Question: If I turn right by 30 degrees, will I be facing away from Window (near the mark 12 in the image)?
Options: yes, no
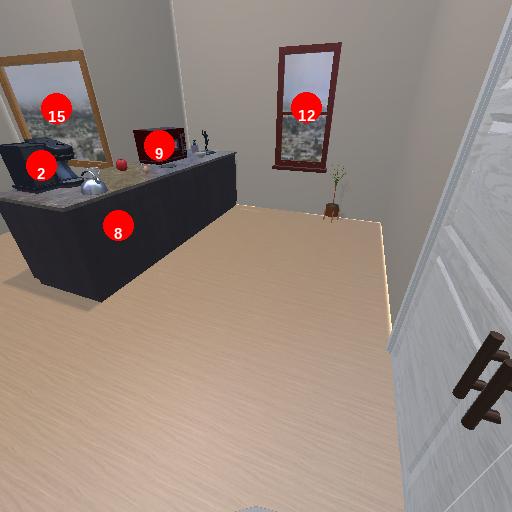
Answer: yes